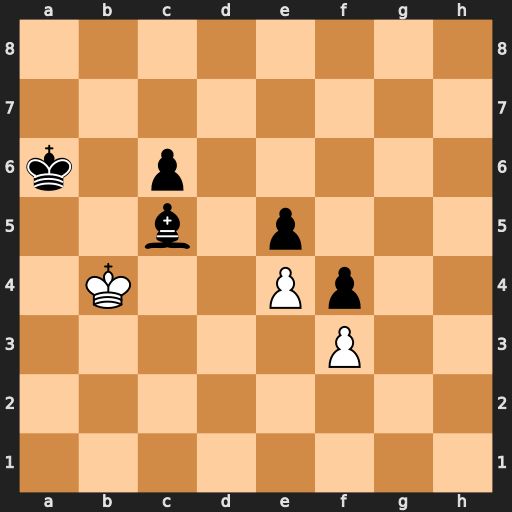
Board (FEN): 8/8/k1p5/2b1p3/1K2Pp2/5P2/8/8
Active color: w
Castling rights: -
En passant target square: -
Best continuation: Kxc5 Kb7 Kd6